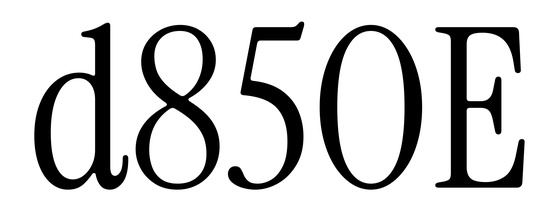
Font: InstrumentSerif-Regular